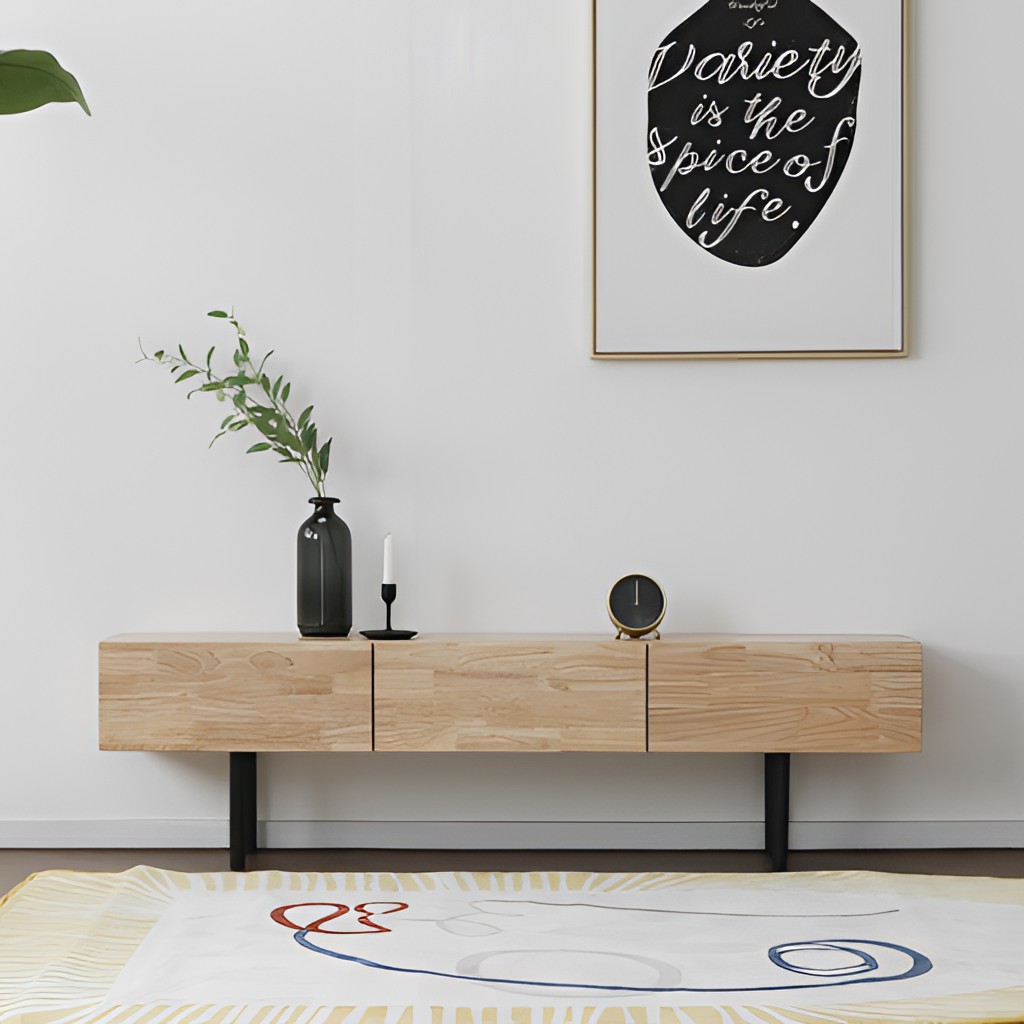
light wood wood console table, living room, wood flooring, with plank pattern, minimalist, paint wallpaper, with solid pattern